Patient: sex F, age 75
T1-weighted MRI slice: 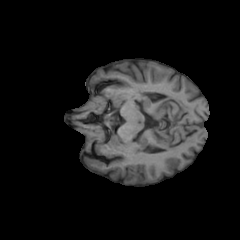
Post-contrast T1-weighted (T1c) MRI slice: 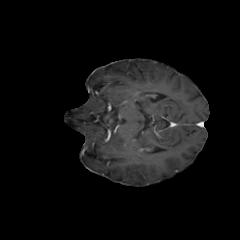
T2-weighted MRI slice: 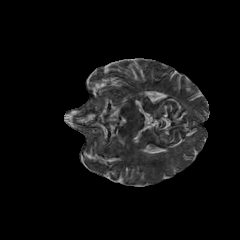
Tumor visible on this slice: no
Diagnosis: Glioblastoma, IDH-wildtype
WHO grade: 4